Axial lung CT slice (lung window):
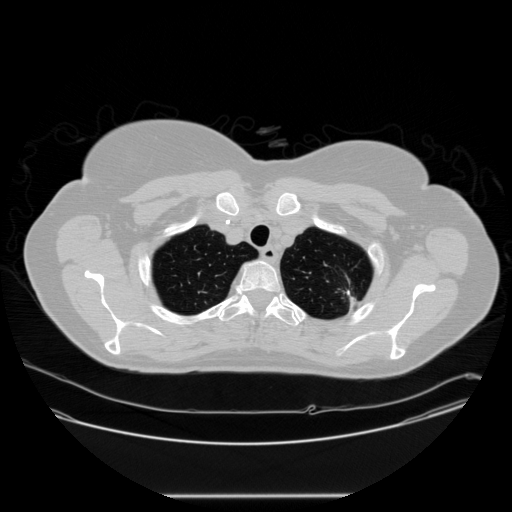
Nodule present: no